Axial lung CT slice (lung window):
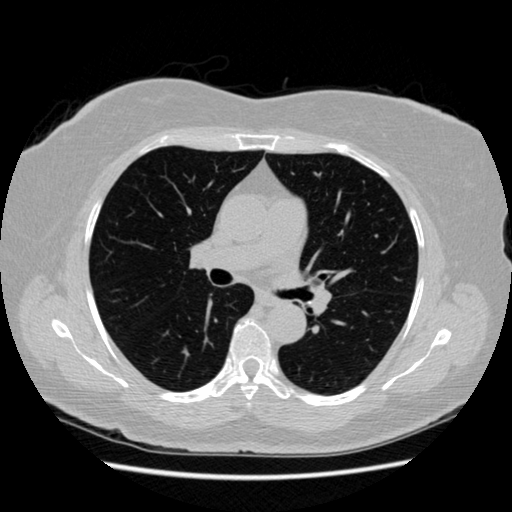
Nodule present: no